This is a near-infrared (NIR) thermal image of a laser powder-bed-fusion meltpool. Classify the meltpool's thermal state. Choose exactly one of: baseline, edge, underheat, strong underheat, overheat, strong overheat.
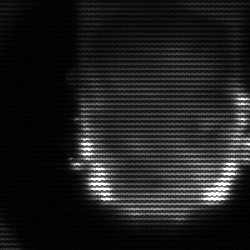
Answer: baseline